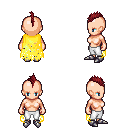
a pixel art fantasy rpg character, female body template, human, light skin, yellow tattered cape, white pants, brunette mohawk hairstyle, metal boots, four views (front, back, left, right), 2x2 character sprite sheet, small pixel art, hard edges, no anti-aliasing